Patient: sex F, age 68
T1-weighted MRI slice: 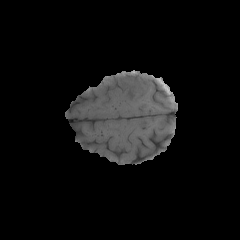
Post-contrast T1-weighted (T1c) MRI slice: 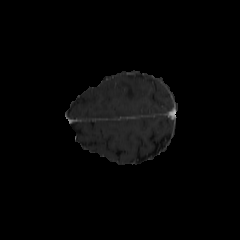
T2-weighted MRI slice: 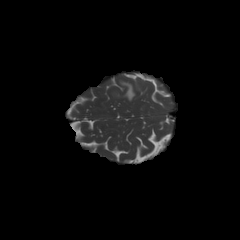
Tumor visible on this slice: yes
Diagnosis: Glioblastoma, IDH-wildtype
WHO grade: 4